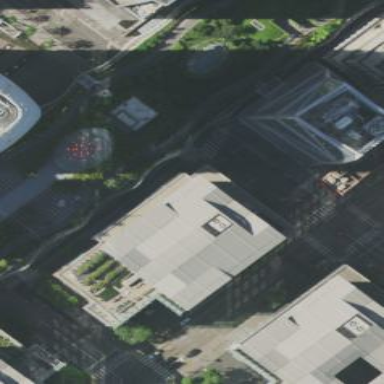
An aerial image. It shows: Office building.